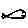
Label: fish